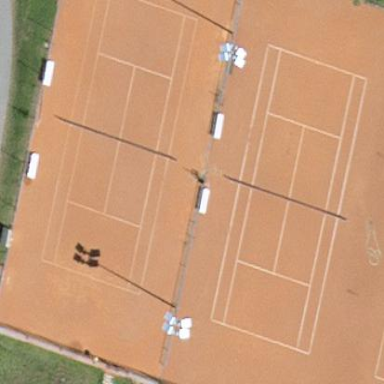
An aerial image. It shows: Tennis court on pitch designated for leisure land.